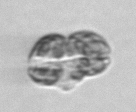
Label: Karenia